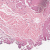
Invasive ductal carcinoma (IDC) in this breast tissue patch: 0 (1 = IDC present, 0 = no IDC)